Question: I am trying to map entities so I'll have following or similar effect (preferably without OrderItem.quantity) :

Here is my entity :
'''
public class Orders implements Serializable {
private static final long serialVersionUID = 1L;
@Id
@GeneratedValue(strategy = GenerationType.AUTO)
private Long id;
@ManyToOne
private UserCreds user;
@OneToMany
private List<Item> orderedItems;
'''
I end up with OrdersItem join table mapped with just 2 columns :
and , both are keys
thus it wont let me persist order with repeating items. Adding id column for OrderItems should do the trick:
'''
OrdersItem table that I except:
| ID | ORDER_ID | ITEM_ID
1 25 31
2 25 31
3 25 12
4 25 12
5 25 62
'''
etc..
But I just couldnt get that working, or maybe my solution is completely wrong?
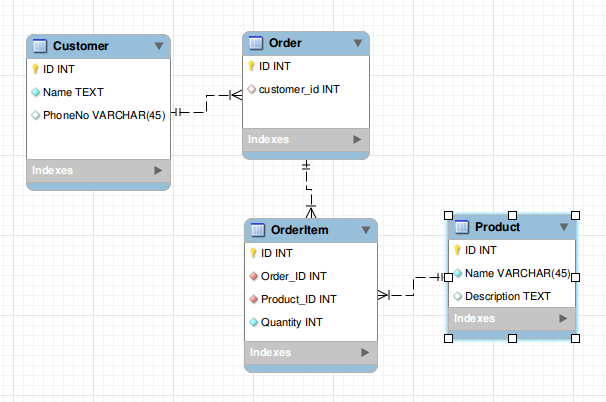
Answer: Using an element collection here might be a better option. An element collection works well for providing relationships with attributes.
It could look like this in your 'Orders' class:
'''
@ElementCollection
private Map<Item, Integer> itemQuantities = new HashMap<Item, Integer>();
'''
: You can use '@ElementCollection' when the type of the 'Map' is a basic type or an 'Embeddable'. 'Integer' is a basic type.
If you decide to use an entity as the type of the 'Map', you have to use '@OneToMany' or '@ManyToMany'
The type has no influence on the annotation selection in this case, so you could use an 'Item' or a 'Long' as key, without having to change the annotation. This does however have an impact on the physical mapping annotations you can use.